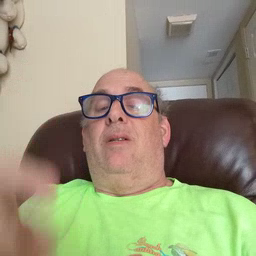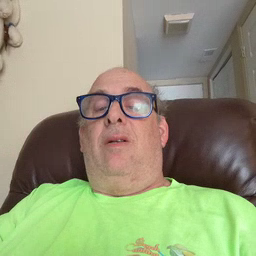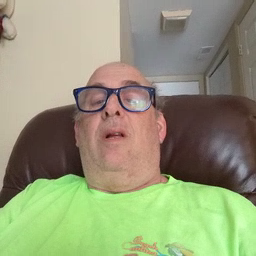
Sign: see